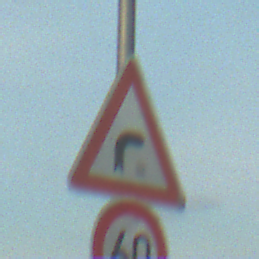
Verkehrszeichen: KurveRechts
Zusatzzeichen unten: Geschwindigkeit60
Umgebung: Outdoor, Nature
Tageszeit: SunriseSunset
Wetter: PartlyCloudy
Licht: Natural
Jahreszeit: NotSpecified
Kontrast: MediumContrast